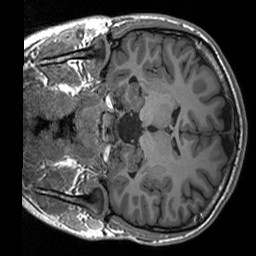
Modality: T1w
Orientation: coronal
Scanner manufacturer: siemens
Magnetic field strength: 3 T
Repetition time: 1.76 s
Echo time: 0.0022 s